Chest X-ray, AP view. Patient: 47 years old, sex F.
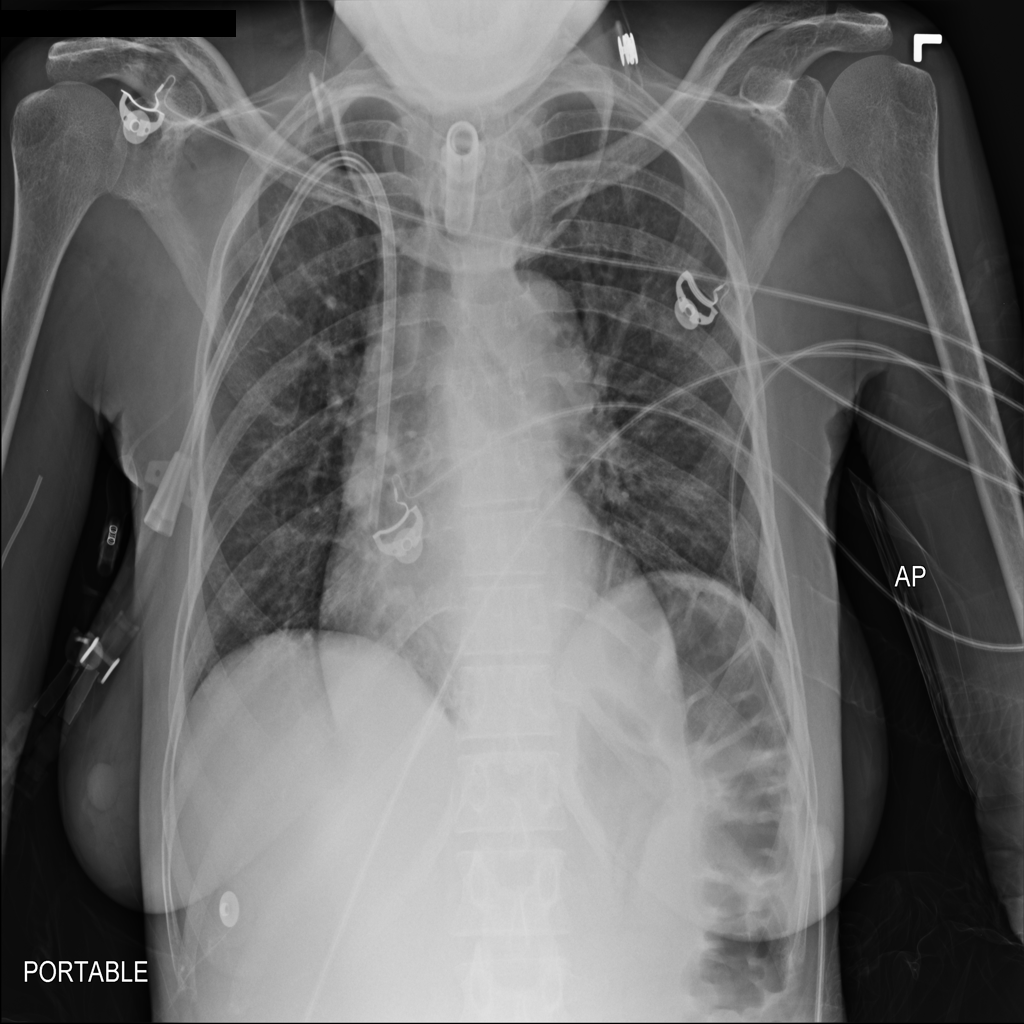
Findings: No Finding